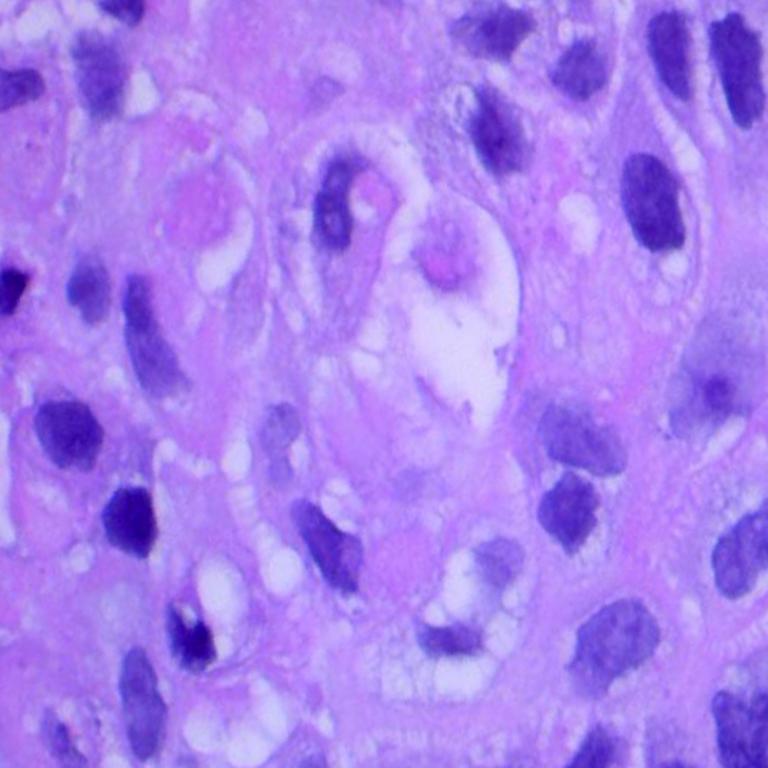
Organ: lung
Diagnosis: squamous carcinomas